Interaction volume radius: 10 \u00c5
Interaction volume height: 15 \u00c5
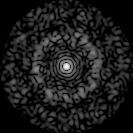
Disorder parameter: 0.8023